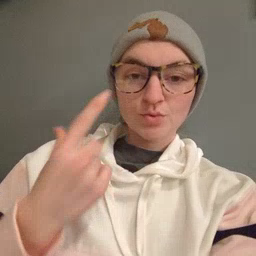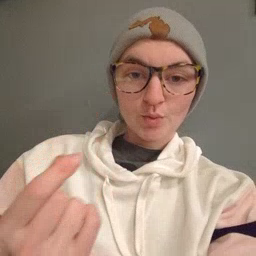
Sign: go